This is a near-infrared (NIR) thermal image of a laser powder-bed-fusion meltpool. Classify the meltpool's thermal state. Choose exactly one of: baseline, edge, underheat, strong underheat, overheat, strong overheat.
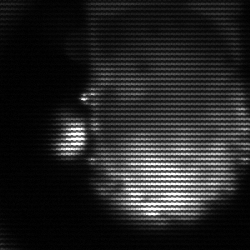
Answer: baseline